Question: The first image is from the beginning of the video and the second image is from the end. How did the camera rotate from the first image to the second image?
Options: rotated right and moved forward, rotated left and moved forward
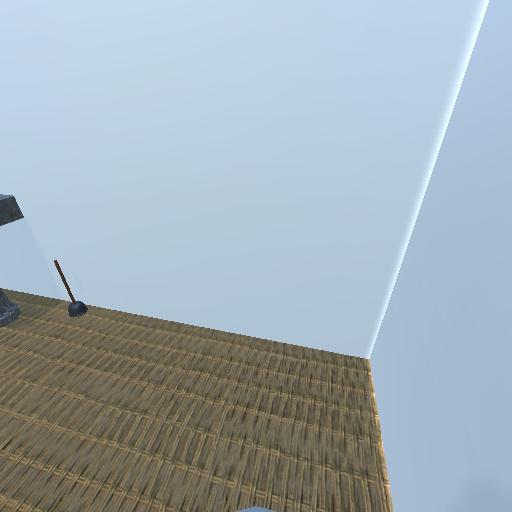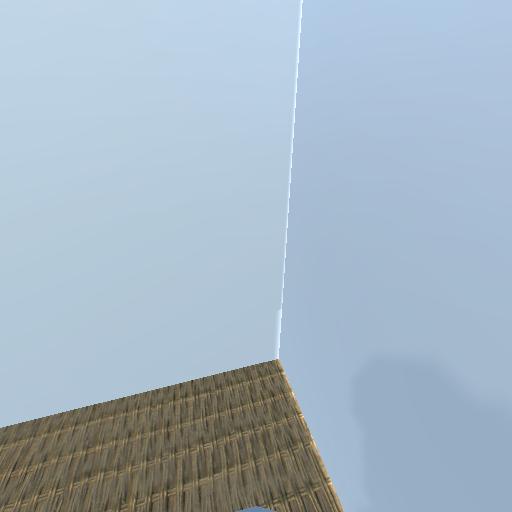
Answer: rotated right and moved forward